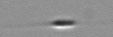
Label: Cylindrotheca_morphotype1